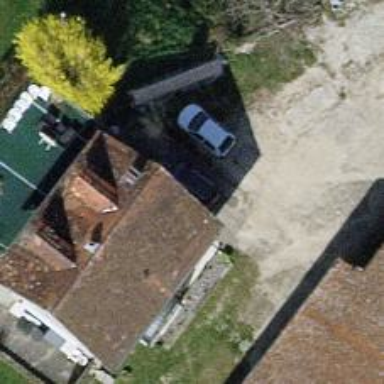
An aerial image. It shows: Restaurant.